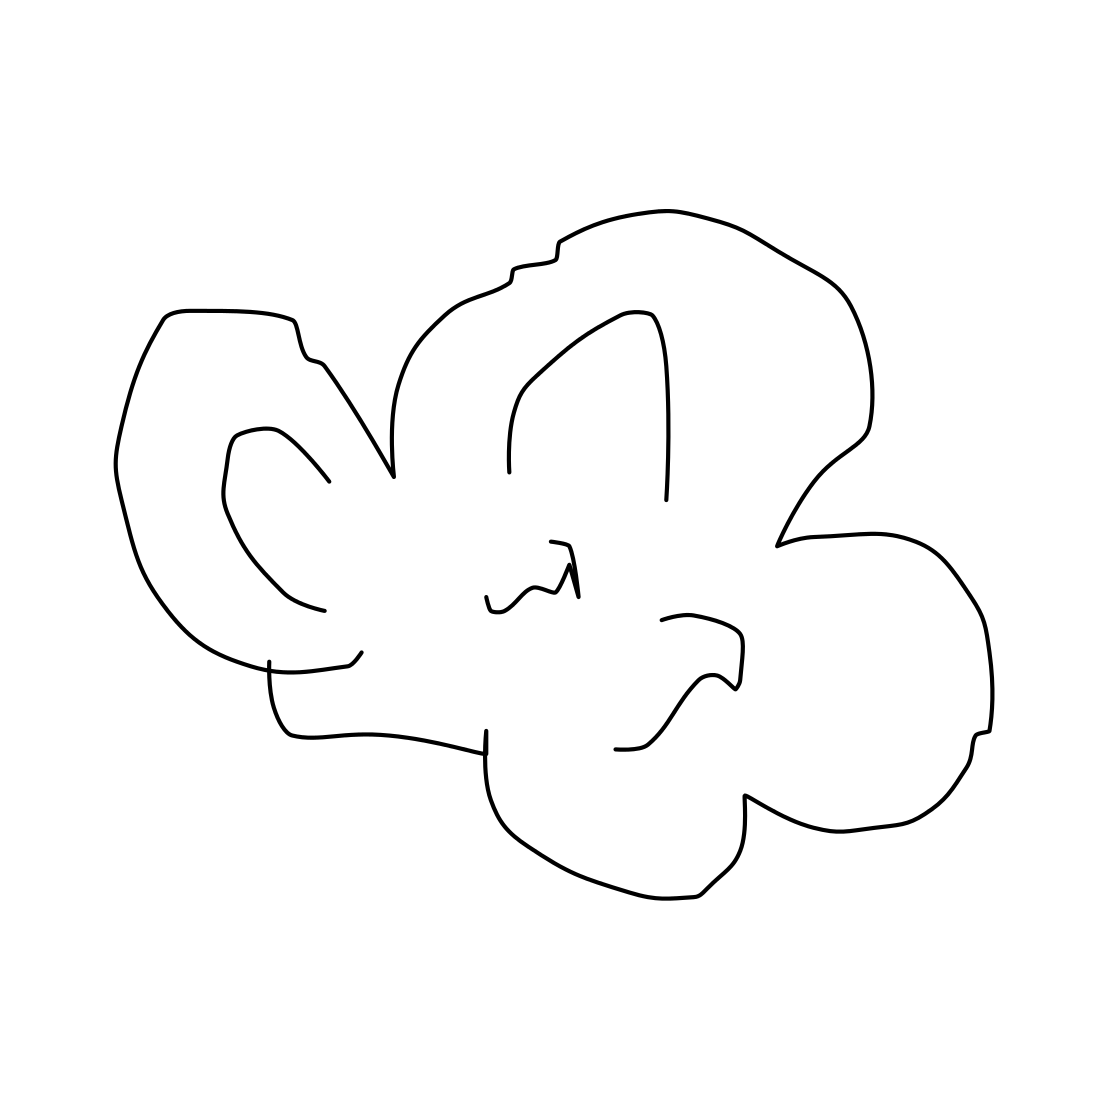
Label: brain